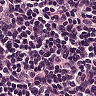
Metastatic tissue present: no